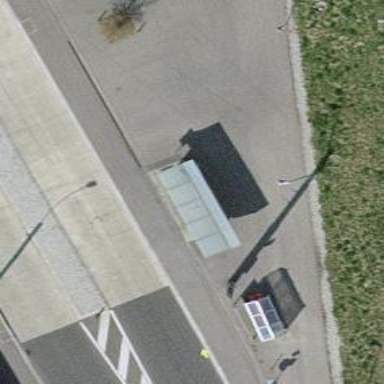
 serving as platform for public transportation."